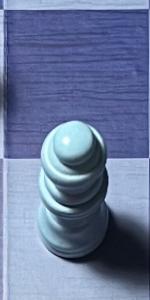
Label: Queen_White